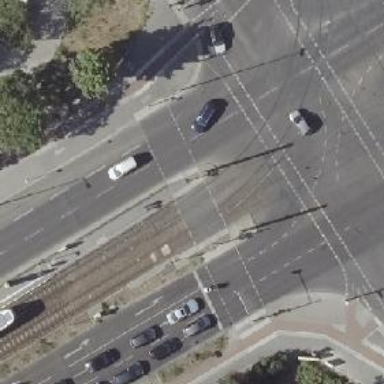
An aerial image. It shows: Railway switch with the turnout on the left side.